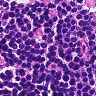
Metastatic tissue present: no